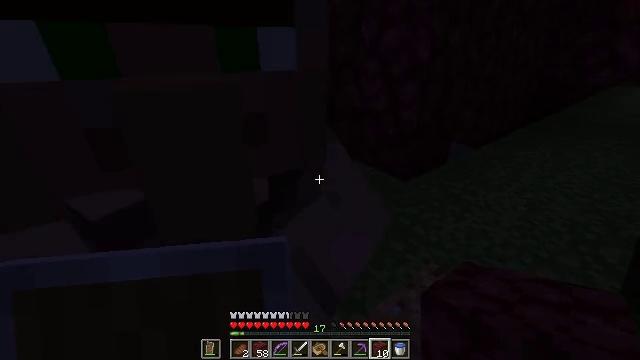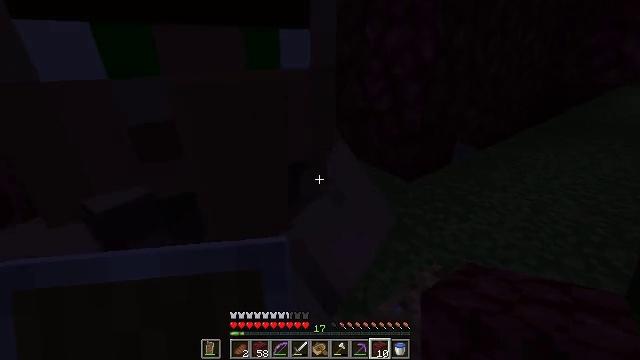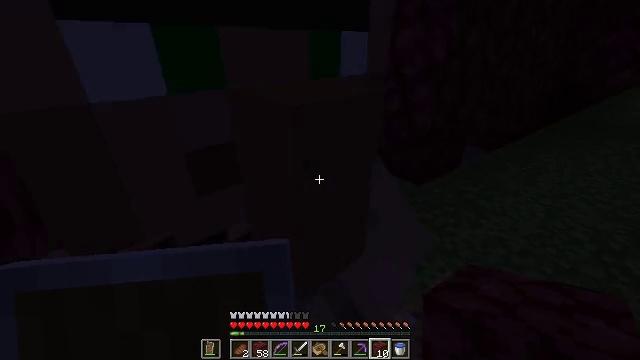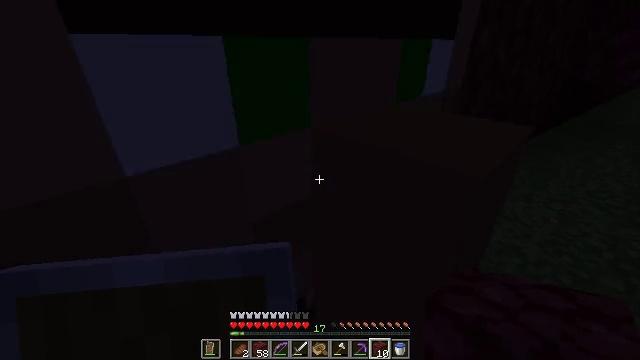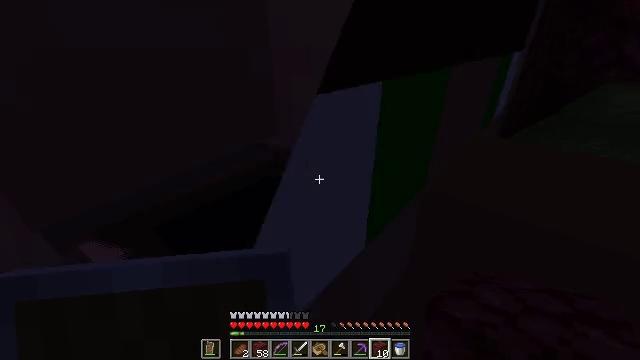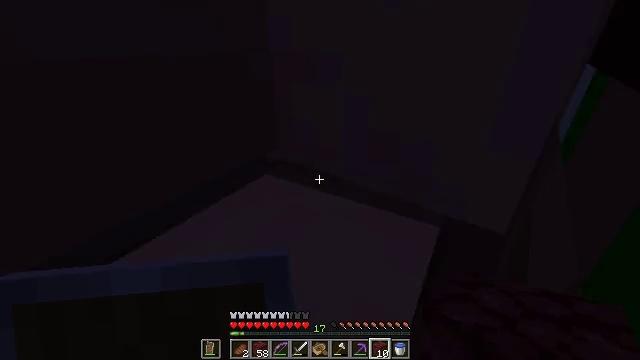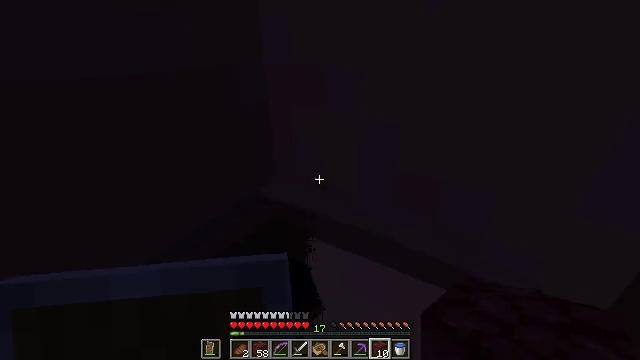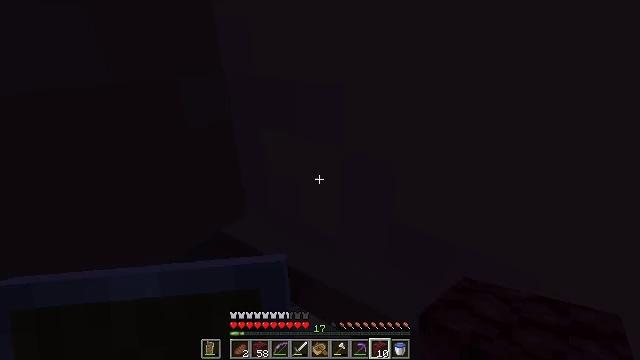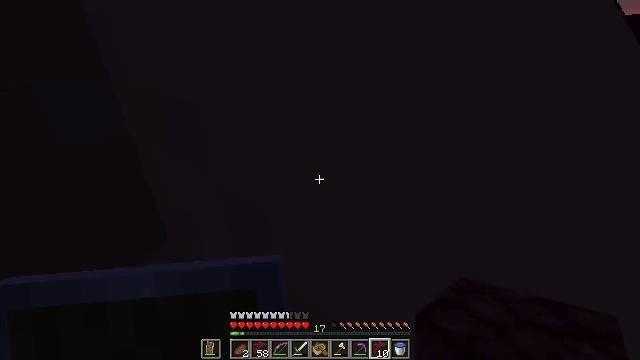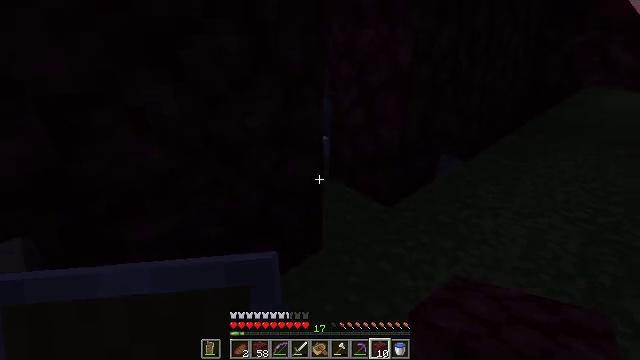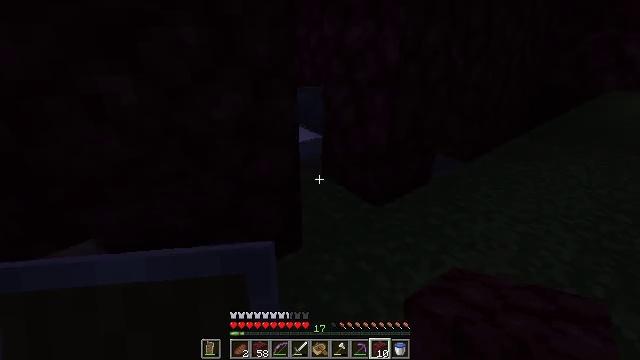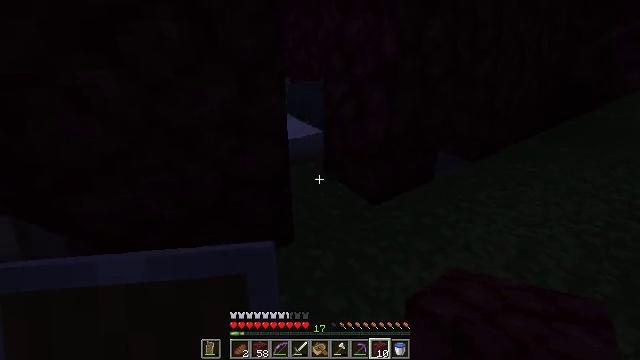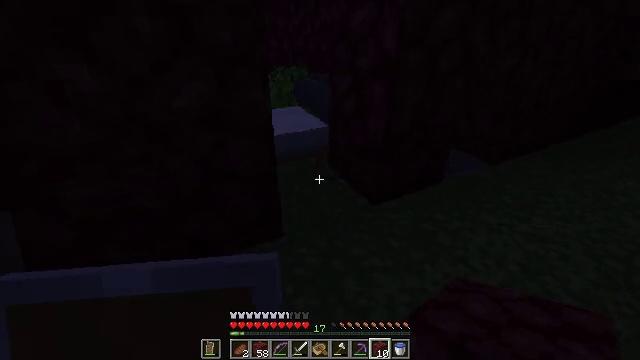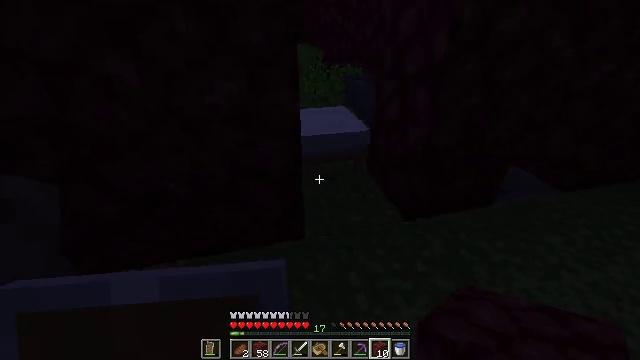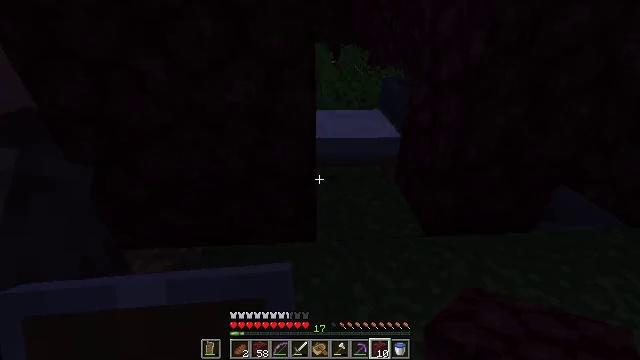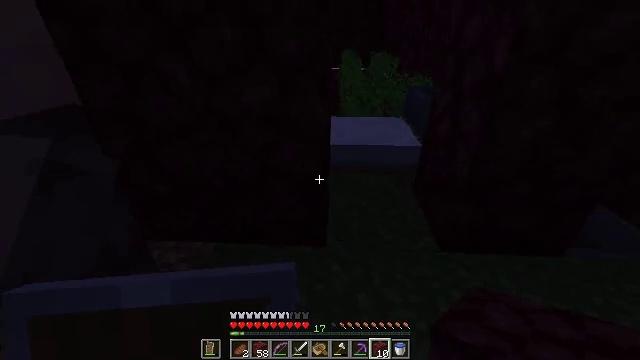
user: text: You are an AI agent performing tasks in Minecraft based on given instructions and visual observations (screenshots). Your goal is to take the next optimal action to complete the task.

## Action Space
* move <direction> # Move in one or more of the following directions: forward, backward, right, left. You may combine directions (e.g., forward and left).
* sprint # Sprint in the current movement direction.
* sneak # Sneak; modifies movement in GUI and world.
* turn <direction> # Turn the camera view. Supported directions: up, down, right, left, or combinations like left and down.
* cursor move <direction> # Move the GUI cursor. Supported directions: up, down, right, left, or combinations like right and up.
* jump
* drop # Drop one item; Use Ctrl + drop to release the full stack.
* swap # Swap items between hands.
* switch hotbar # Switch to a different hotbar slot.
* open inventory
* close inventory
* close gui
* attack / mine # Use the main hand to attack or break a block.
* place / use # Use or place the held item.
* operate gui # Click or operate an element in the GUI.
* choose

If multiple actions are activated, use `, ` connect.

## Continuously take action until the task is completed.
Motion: motion action
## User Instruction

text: Remove the white bed from its place.
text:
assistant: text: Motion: no_op
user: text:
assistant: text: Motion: move forward and move left
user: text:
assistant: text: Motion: move forward and move left
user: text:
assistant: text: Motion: move forward and move left, turn right
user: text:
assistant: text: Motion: move forward, turn right
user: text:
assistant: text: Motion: move forward, turn right
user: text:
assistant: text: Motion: move right
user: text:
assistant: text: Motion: move right
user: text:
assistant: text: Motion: move right, turn left
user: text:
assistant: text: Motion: move right, turn left
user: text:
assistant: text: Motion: move right, turn left
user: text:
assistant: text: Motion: move right, turn left and down
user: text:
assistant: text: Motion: move right, turn left
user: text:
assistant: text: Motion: move right, turn left
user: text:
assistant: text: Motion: move right, turn left and up
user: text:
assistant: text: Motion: move right, turn left and up
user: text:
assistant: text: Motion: move right, turn left and up
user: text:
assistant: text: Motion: turn left and up
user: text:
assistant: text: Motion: turn left
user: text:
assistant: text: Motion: turn left
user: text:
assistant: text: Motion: no_op
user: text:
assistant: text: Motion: turn left
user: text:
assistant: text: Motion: no_op
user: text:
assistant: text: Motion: no_op
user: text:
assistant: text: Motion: no_op
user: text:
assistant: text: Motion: no_op
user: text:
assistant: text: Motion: no_op
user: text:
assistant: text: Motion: no_op
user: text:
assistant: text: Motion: turn right
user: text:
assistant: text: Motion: turn right